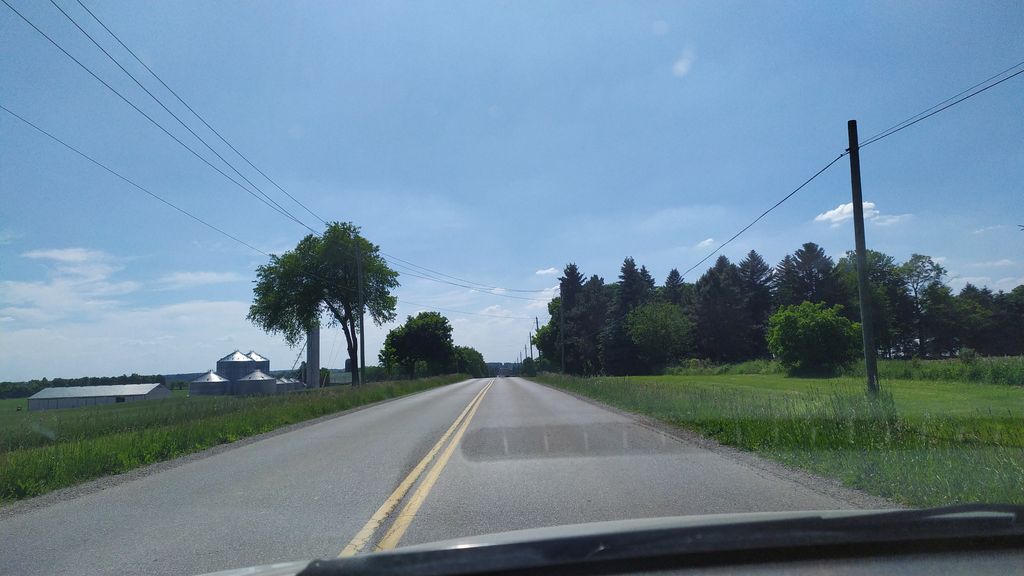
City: kitchener-waterloo